七年级 · 画法几何学
将一张正方形纸片 $A B C D$ 按如图所示的方式折叠, $A E 、 A F$ 为折痕, 点 $B 、 D$ 折叠后的对应点分别为 $B^{\prime} 、 D^{\prime}$, 若 $\angle B^{\prime} A D^{\prime}=16^{\circ}$,则 $\angle E A F$ 的度数为 $(\quad)$
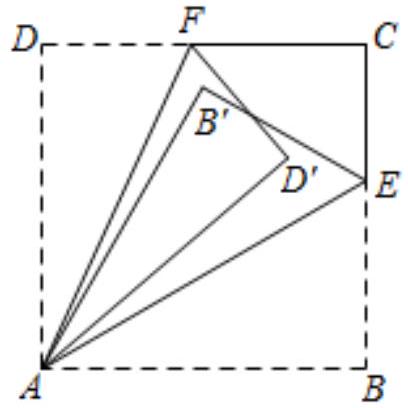
A. $40^{\circ}$
B. $45^{\circ}$

C. $56^{\circ}$
D. $37^{\circ}$
答案: D
解析: 析】解: 设 $\angle E A D^{\prime}=\alpha, \angle F A B^{\prime}=\beta$,根据折叠可知:

$\angle D A F=\angle D^{\prime} A F, \angle B A E=\angle B^{\prime} A E$,

$\because \angle B^{\prime} A D^{\prime}=16^{\circ}$,

$\therefore \angle D A F=16^{\circ}+\beta$,

$\angle B A E=16^{\circ}+\alpha$,

$\because$ 四边形 $A B C D$ 是正方形,

$\therefore \angle D A B=90^{\circ}$,

$\therefore 16^{\circ}+\beta+\beta+16^{\circ}+\alpha+16^{\circ}+\alpha=90^{\circ}$,
$\therefore \alpha+\beta=21^{\circ}$,

$$
\begin{aligned}
& \therefore \angle E A F=\angle B^{\prime} A D^{\prime}+\angle D^{\prime} A E+\angle F A B^{\prime} \\
& =16^{\circ}+\alpha+\beta \\
& =16^{\circ}+21^{\circ}
\end{aligned}
$$

$=37^{\circ}$.

则 $\angle E A F$ 的度数为 $37^{\circ}$.

故选: $D$.

可以设 $\angle E A D^{\prime}=\alpha, \angle F A B^{\prime}=\beta$, 根据折叠可得 $\angle D A F=\angle D^{\prime} A F, \angle B A E=\angle B^{\prime} A E$, 进而可求解.本题考查了角的计算, 解决本题的关键是熟练运用折叠的性质.